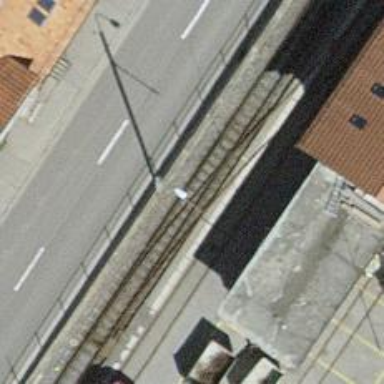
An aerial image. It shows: Railway switch.